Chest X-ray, AP view. Patient: 33 years old, sex M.
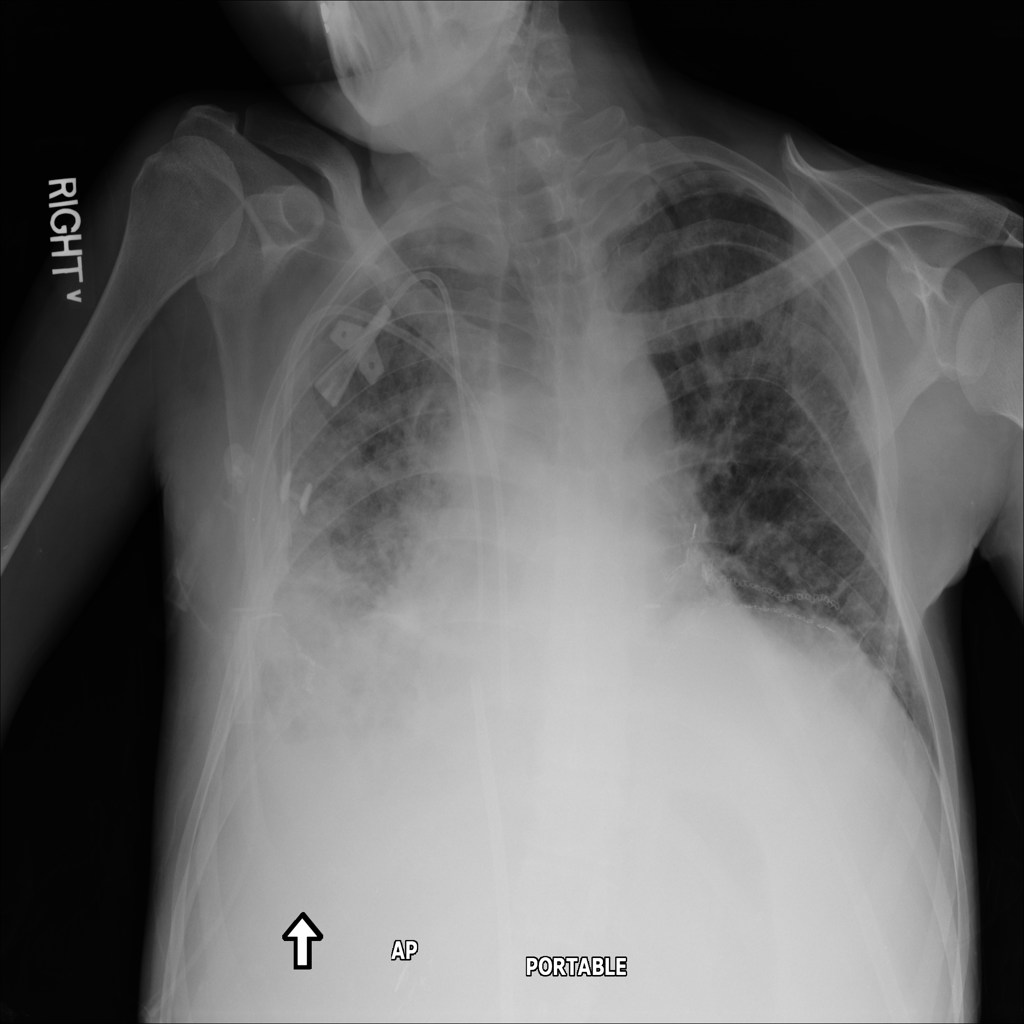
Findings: Infiltration